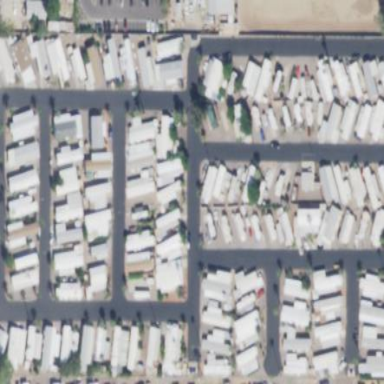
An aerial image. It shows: Residential area known as trailer park.